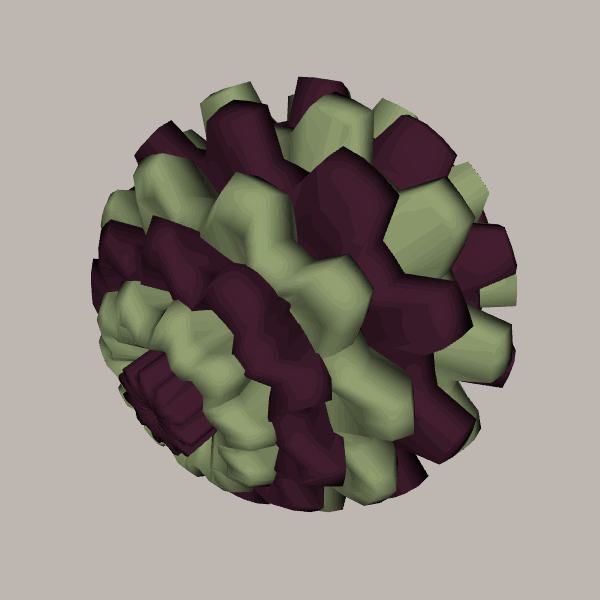
Background: light